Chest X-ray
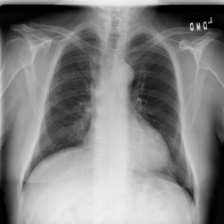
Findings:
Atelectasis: negative
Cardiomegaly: negative
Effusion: negative
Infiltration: negative
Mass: negative
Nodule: negative
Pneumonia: negative
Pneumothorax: negative
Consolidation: negative
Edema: negative
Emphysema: negative
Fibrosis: negative
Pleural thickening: negative
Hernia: negative